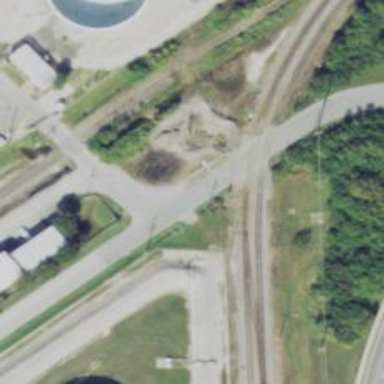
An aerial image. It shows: Level crossing along the railway.